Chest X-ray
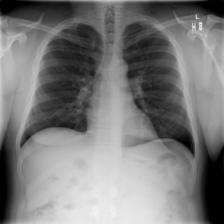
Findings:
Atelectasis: negative
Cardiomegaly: negative
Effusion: negative
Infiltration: negative
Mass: negative
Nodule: negative
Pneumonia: negative
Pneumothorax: negative
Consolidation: negative
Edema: negative
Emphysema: negative
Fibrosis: negative
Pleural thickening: negative
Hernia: negative